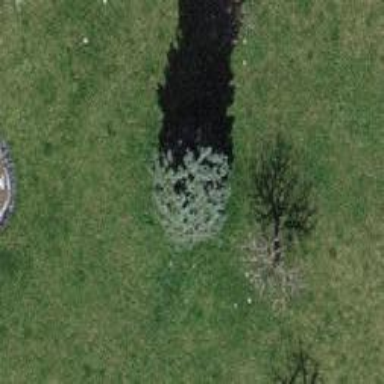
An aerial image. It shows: Urban tree with needle-leaved evergreen.